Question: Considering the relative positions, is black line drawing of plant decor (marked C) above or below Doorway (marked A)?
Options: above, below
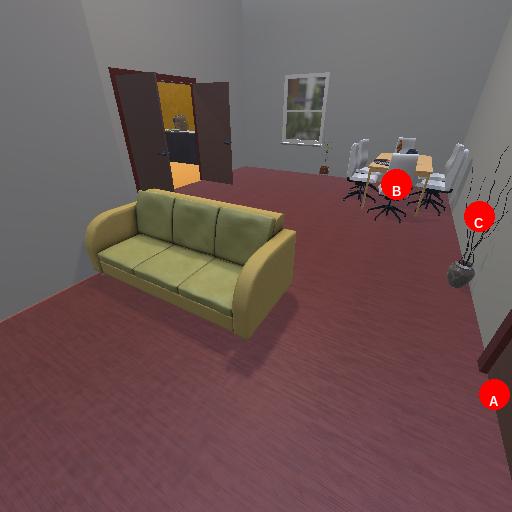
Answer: above